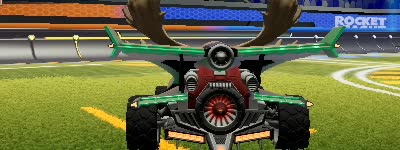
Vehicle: aftershock